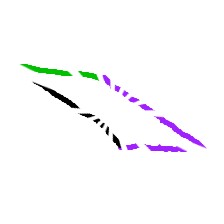
Shape: parallelogram